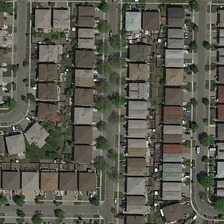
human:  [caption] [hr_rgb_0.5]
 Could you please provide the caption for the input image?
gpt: many gray building and some green trees are orderly in a dense residential area .

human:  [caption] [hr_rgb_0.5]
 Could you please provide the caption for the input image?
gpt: there are buildings, roads and trees .

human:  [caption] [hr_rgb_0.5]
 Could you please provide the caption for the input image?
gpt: it is green trees, gray roads and brown, red, blue gray buildings .

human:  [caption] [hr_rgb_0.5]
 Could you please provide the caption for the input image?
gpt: many gray building and some green trees are orderly in a dense residential area .

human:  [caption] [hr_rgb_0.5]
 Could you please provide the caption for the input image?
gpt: there are buildings, roads and trees .